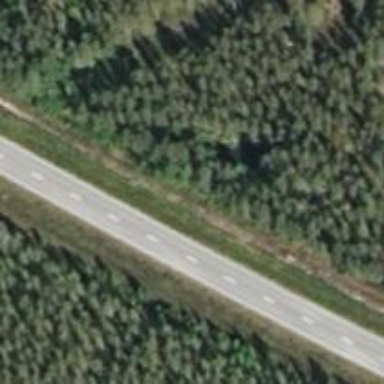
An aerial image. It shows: Asphalt trunk highway.